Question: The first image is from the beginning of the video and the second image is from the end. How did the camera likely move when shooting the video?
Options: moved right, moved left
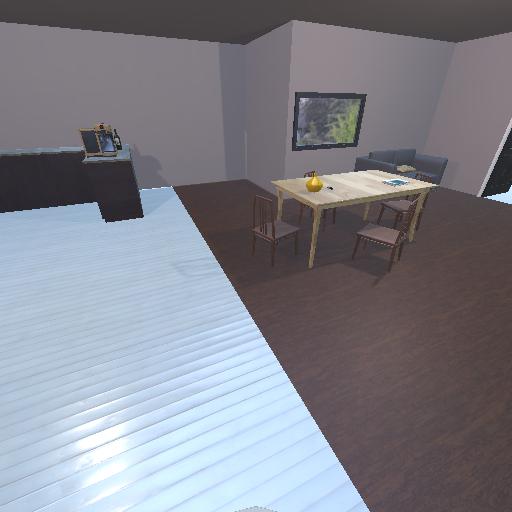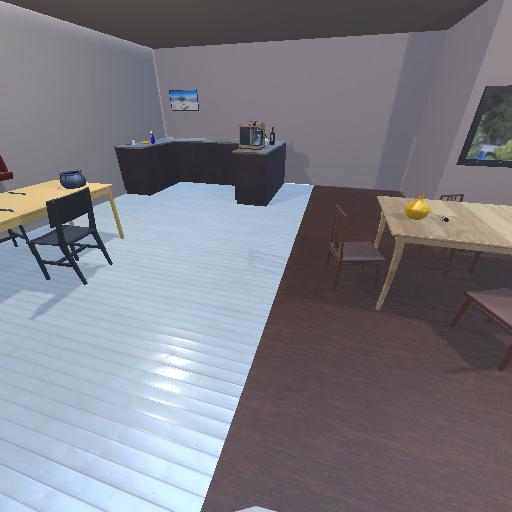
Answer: moved right